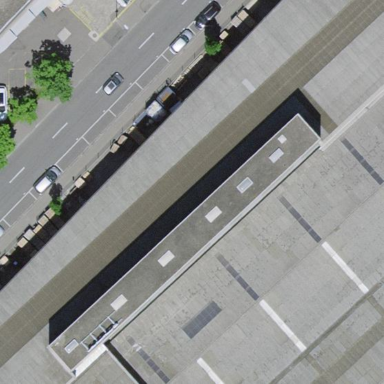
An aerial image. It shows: View of roof of building.